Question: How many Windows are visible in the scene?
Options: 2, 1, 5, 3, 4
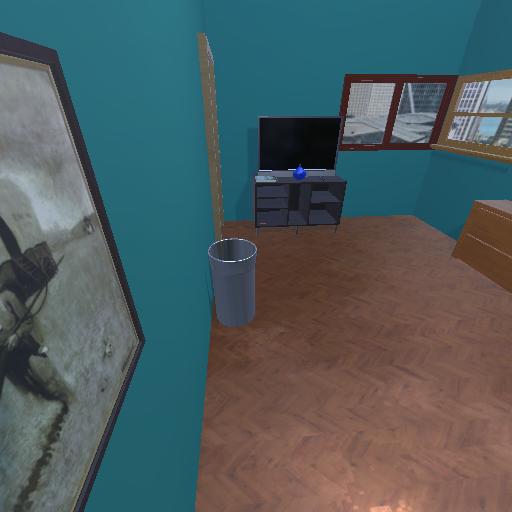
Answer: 2